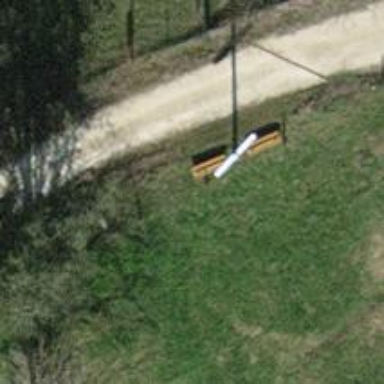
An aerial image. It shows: Historic wayside cross.